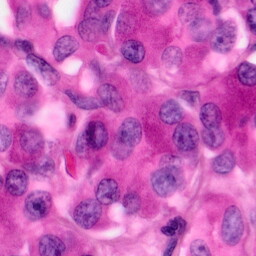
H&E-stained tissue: Pancreatic